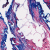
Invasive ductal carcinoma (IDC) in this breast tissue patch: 0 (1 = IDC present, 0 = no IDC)